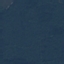
Land use / land cover class: Forest